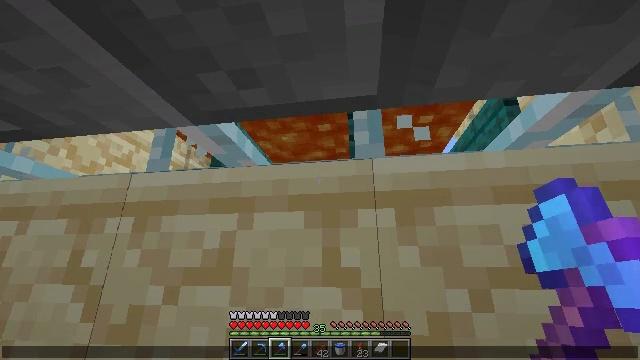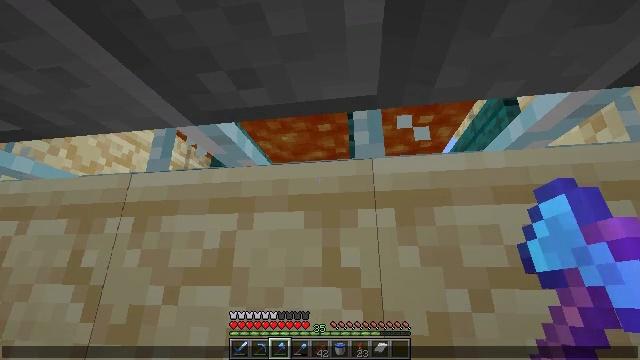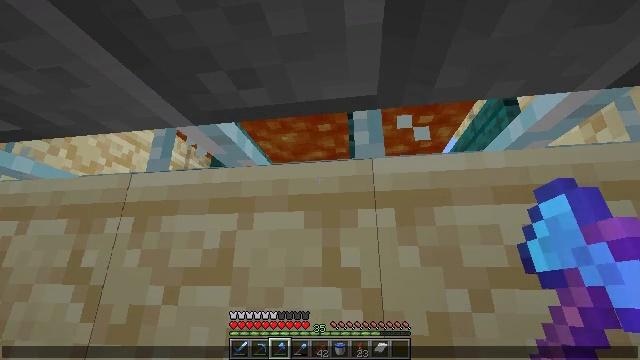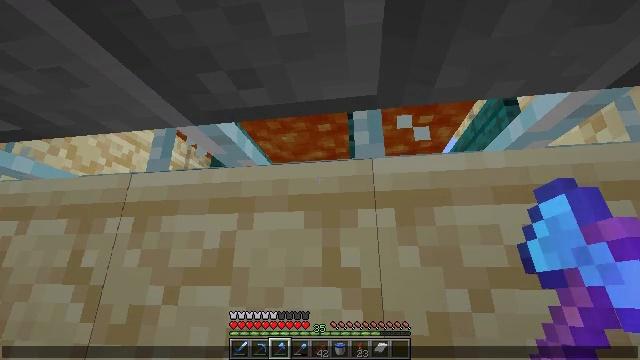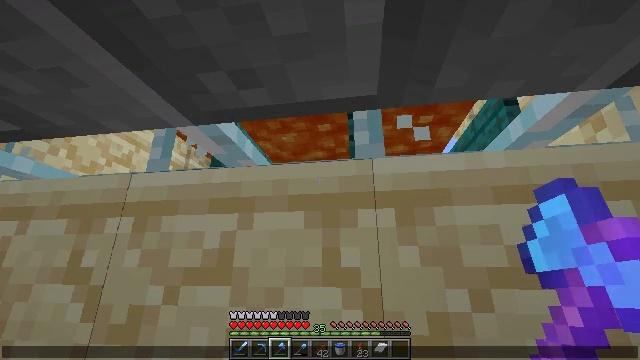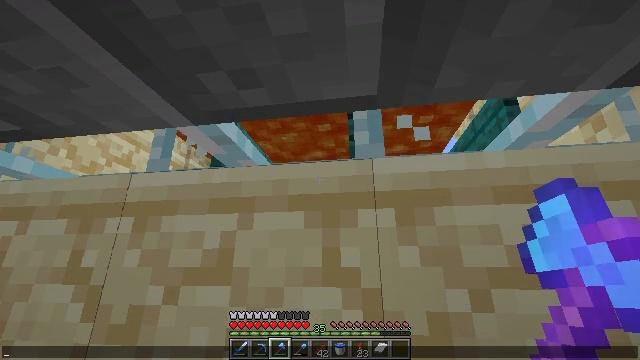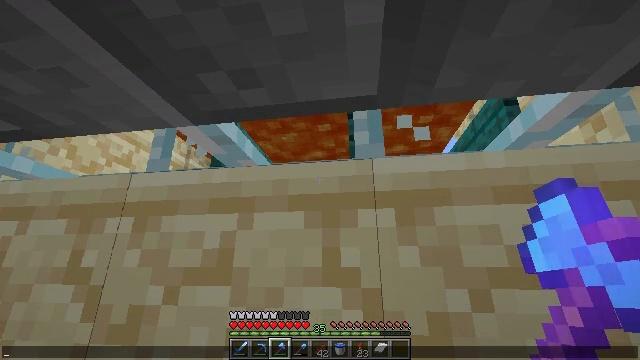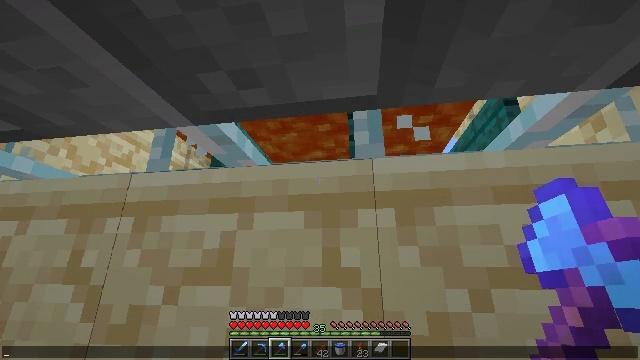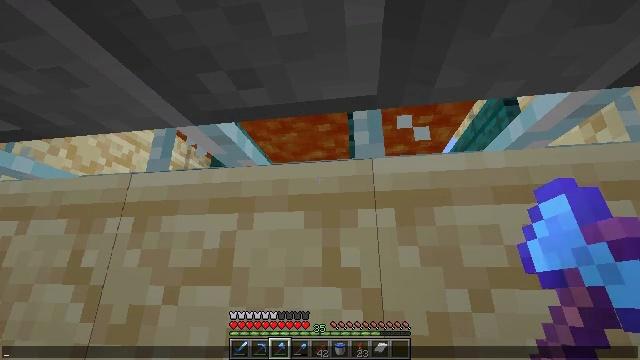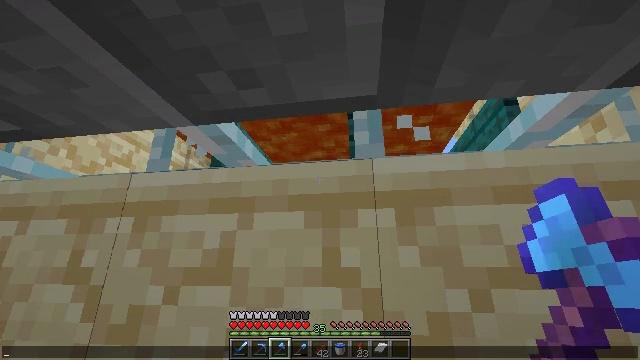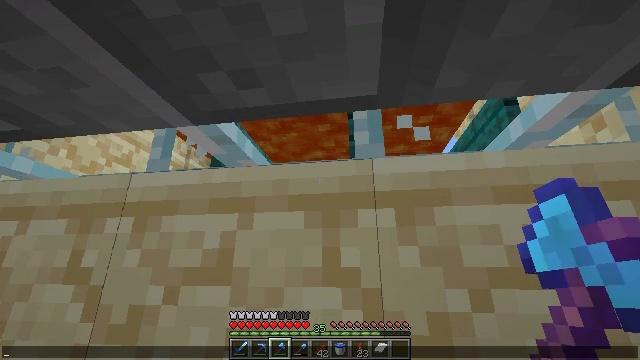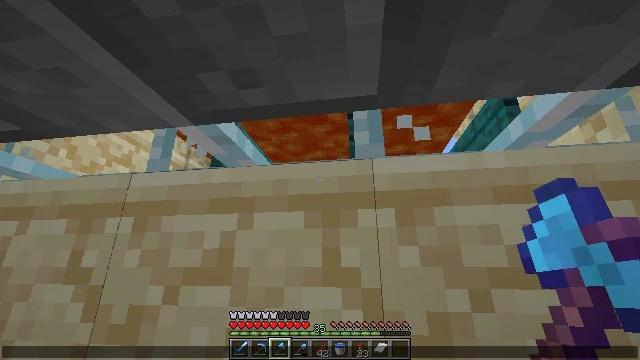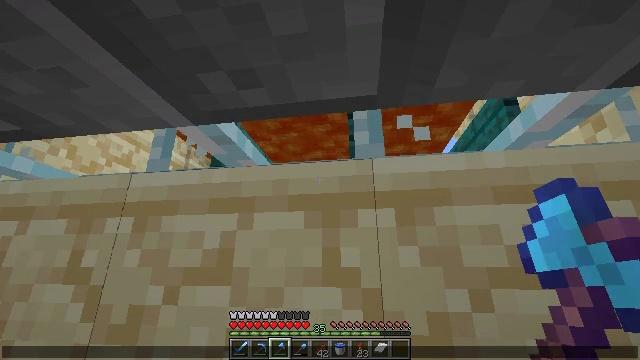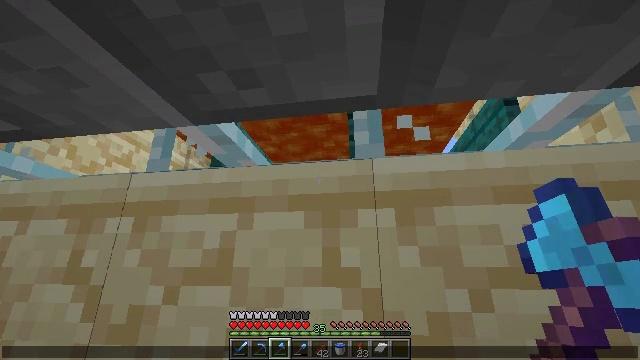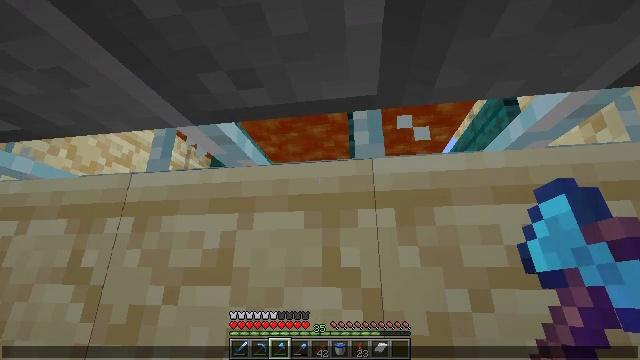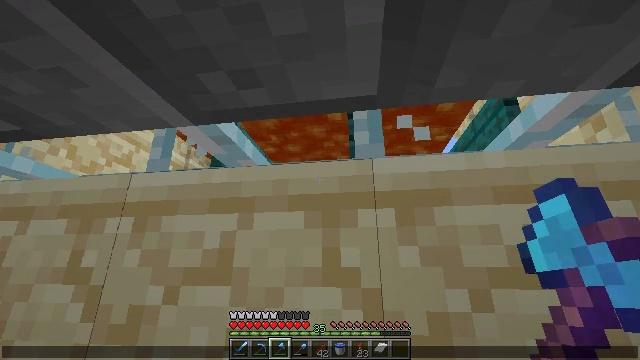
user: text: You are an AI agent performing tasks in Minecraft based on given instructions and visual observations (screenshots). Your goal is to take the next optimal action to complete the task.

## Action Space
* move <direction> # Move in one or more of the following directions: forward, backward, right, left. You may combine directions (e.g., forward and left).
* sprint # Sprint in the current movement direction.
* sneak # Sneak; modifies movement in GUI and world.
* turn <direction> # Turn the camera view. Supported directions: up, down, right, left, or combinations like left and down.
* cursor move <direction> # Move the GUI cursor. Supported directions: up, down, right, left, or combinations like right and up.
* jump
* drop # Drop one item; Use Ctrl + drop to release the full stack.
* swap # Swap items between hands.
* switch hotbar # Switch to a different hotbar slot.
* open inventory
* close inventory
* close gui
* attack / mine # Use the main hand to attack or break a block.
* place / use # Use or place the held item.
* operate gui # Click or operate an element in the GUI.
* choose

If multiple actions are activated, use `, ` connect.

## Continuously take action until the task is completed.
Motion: motion action
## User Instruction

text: Break the warped fence to collect it.
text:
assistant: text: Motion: no_op
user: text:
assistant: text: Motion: no_op
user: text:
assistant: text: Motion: no_op
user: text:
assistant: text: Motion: no_op
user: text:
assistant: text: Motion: no_op
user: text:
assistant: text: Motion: no_op
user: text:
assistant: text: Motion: no_op
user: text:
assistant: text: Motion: no_op
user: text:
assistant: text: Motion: no_op
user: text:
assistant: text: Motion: no_op
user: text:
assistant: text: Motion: no_op
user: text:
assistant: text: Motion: no_op
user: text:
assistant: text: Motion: no_op
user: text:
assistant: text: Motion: no_op
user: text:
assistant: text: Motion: no_op
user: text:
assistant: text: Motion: no_op
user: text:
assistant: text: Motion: no_op
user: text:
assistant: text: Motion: no_op
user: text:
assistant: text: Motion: no_op
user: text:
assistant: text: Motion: no_op
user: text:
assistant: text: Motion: no_op
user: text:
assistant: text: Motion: no_op
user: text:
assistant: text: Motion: no_op
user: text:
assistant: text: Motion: no_op
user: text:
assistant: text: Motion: no_op
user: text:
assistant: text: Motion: no_op
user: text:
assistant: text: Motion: no_op
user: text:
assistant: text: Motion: no_op
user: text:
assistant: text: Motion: no_op
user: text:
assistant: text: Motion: no_op